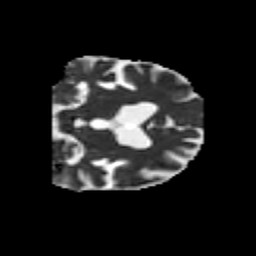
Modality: MD
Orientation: coronal
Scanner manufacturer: siemens
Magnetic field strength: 3 T
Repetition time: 6.8 s
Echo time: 0.093 s